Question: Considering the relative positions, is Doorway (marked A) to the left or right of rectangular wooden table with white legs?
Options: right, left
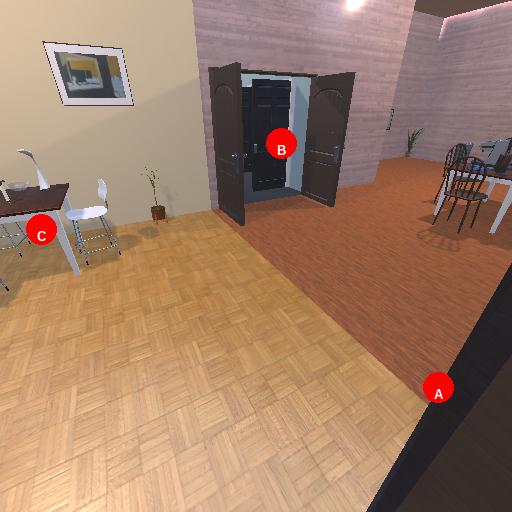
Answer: right